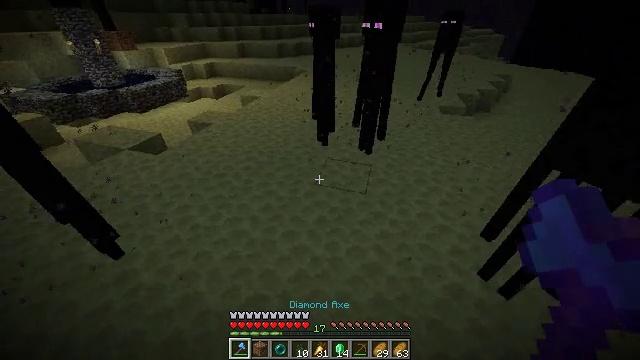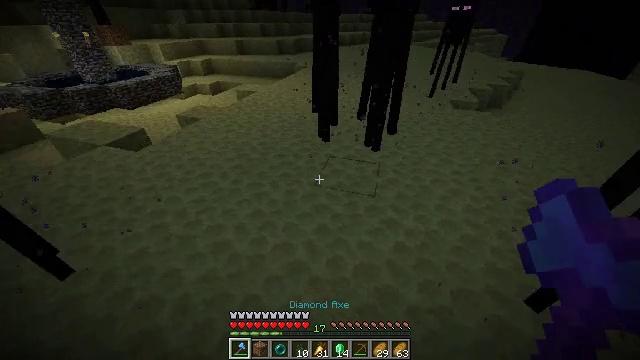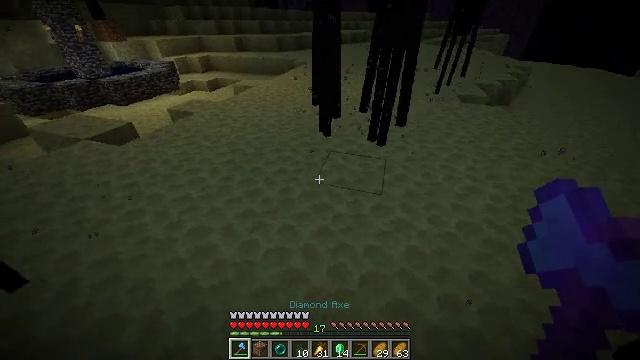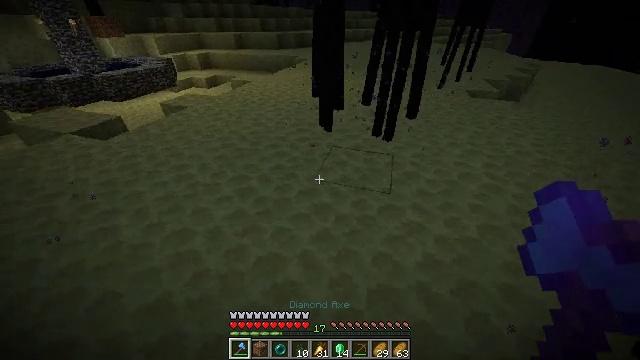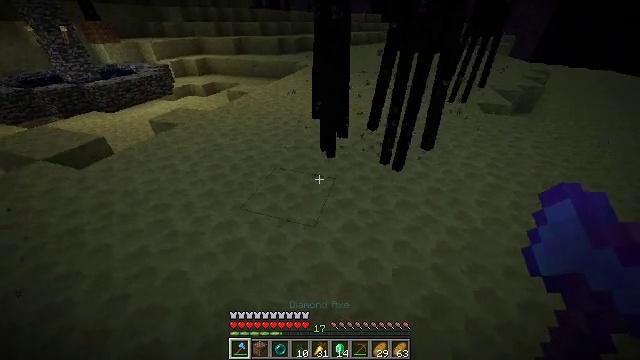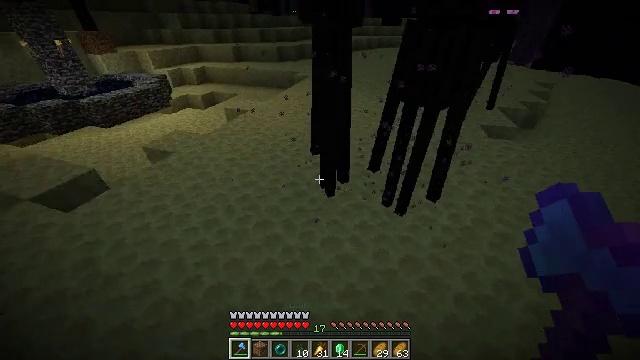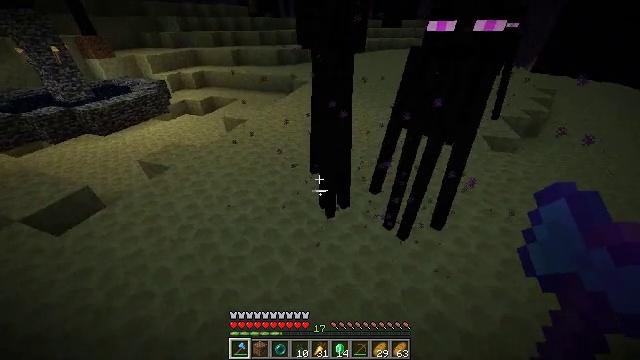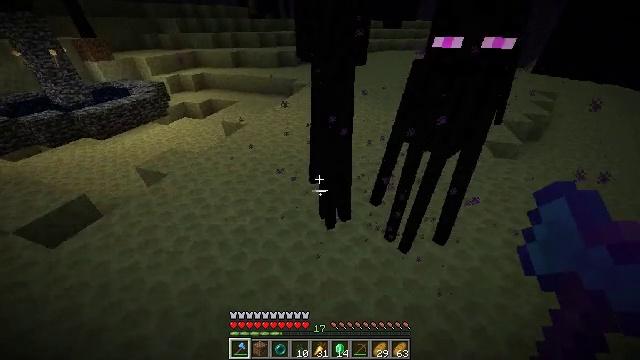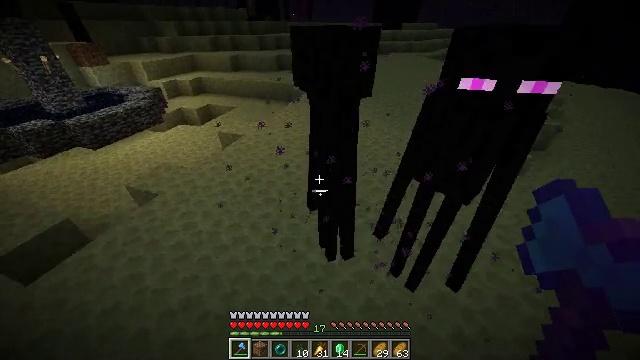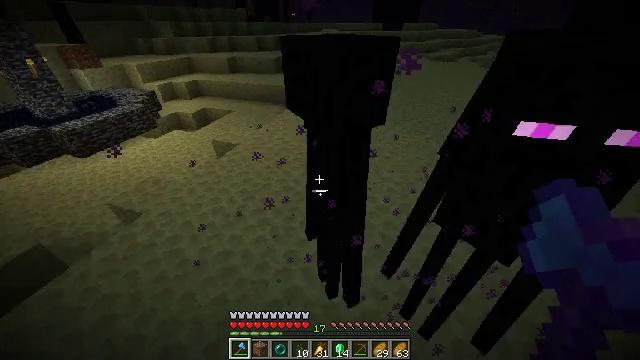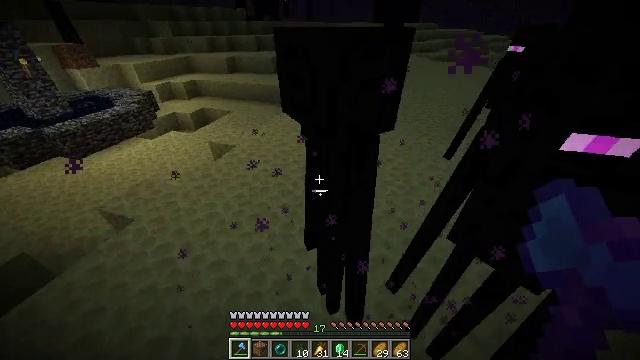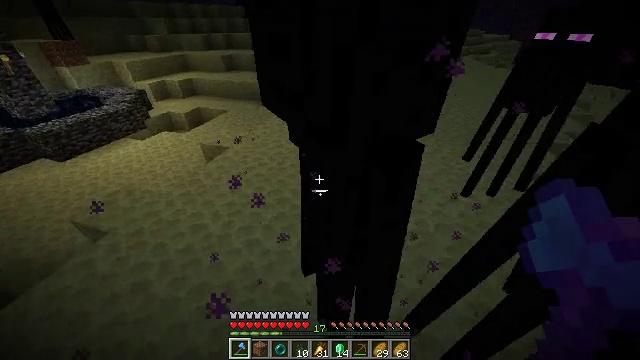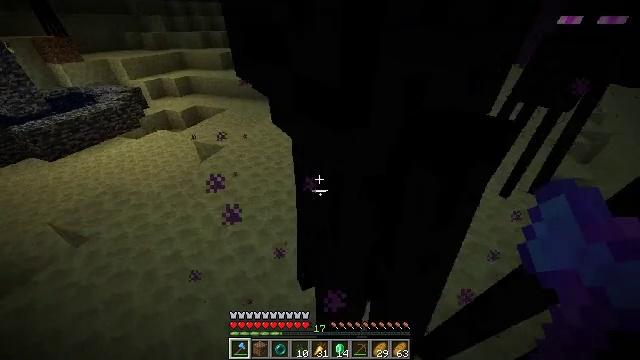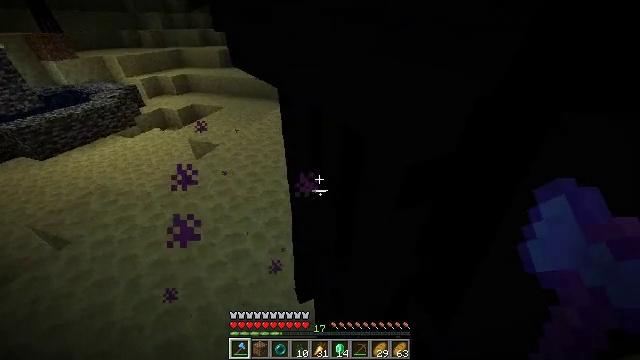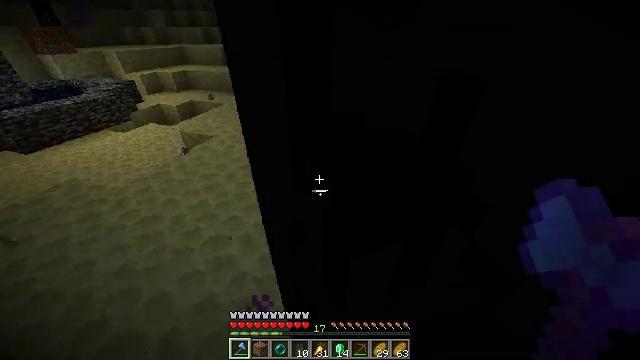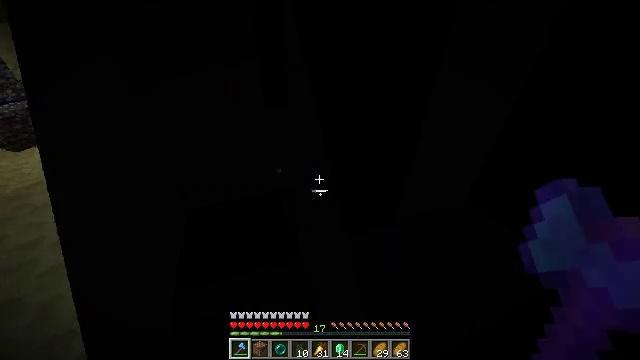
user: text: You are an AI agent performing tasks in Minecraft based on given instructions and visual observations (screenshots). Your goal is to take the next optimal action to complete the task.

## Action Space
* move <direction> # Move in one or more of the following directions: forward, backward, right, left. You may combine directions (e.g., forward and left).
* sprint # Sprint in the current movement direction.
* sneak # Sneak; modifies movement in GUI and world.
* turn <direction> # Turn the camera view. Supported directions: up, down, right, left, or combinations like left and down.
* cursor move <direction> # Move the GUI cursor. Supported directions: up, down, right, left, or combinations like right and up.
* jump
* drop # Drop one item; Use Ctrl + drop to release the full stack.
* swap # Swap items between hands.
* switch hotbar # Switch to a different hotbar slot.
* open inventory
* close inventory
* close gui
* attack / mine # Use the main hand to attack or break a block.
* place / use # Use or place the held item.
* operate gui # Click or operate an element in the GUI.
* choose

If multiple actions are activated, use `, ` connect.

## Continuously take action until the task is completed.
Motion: motion action
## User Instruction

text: Dig the end stone for building materials.
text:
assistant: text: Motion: move forward, sprint, jump
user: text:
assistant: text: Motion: move forward, sprint
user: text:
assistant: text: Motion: move forward, sprint, jump
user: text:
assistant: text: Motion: move forward, sprint, jump
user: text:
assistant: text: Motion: move forward, sprint, jump
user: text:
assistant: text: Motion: move forward, sprint, jump
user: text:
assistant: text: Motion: move forward, jump
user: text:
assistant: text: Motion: move forward, jump
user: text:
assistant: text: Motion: move forward, jump
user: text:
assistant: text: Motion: move forward, jump
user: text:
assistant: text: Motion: move forward, jump
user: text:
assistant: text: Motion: move forward, jump
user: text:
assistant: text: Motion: move forward, jump
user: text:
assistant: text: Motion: move forward, turn left, jump
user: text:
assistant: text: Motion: move forward, jump
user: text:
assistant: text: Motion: move forward
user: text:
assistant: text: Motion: move forward, open inventory
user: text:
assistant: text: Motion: move forward, open inventory
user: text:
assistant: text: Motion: cursor move right, open inventory
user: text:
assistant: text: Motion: cursor move right and up, open inventory
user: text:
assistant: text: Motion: cursor move right
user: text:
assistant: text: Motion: no_op
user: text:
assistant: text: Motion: no_op
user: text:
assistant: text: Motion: cursor move down
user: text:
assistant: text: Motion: cursor move down
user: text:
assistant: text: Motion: no_op
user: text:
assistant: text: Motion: no_op
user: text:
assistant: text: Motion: no_op
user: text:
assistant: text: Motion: cursor move up
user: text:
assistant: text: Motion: no_op